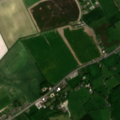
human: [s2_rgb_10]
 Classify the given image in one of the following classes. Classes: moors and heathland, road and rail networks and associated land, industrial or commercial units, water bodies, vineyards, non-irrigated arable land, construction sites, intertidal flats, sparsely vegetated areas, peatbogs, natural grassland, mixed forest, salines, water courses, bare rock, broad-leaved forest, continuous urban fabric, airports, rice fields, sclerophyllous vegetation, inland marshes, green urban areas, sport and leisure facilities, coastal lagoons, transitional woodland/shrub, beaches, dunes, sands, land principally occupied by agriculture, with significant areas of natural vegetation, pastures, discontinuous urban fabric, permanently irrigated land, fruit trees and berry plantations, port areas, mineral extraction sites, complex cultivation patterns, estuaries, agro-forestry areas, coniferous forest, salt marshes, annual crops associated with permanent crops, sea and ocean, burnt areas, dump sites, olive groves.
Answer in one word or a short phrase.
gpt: non-irrigated arable land, pastures, coniferous forest